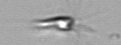
Label: Calciopappus